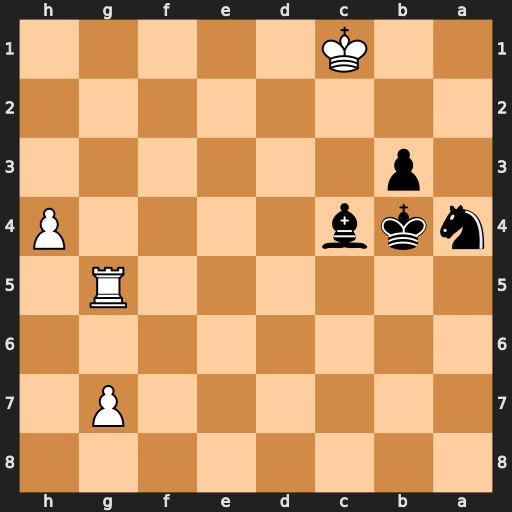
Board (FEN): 8/6P1/8/6R1/nkb4P/1p6/8/2K5
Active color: b
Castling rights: -
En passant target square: -
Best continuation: b2+ Kc2 Bb3+ Kb1 Bg8